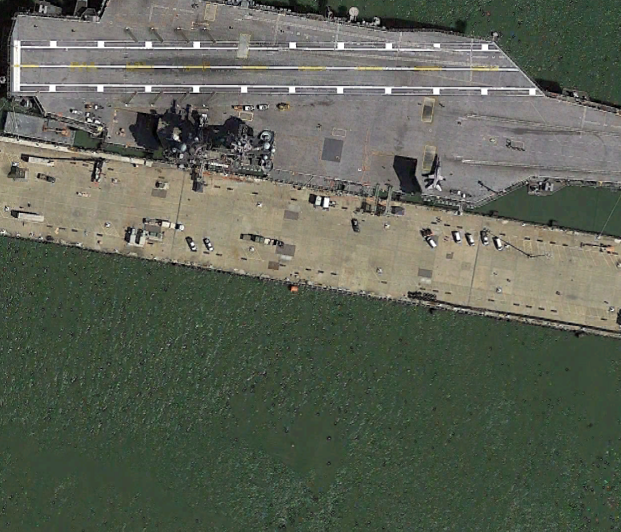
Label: Nimitz-class_aircraft_carrier